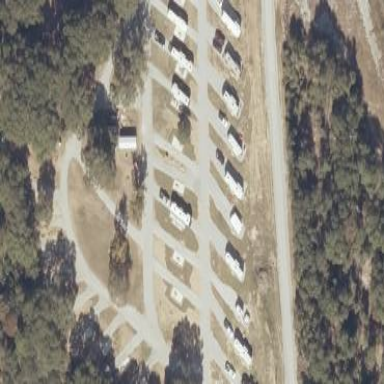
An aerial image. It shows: Caravan site with sanitary dump station.